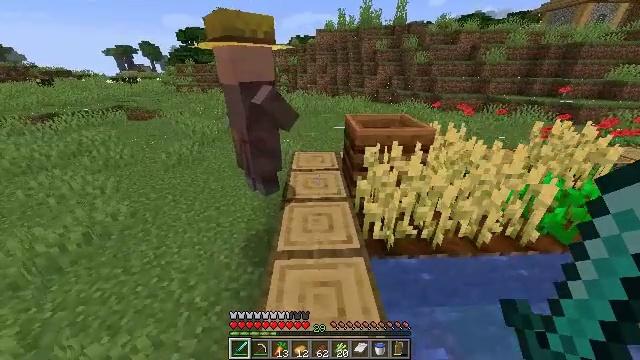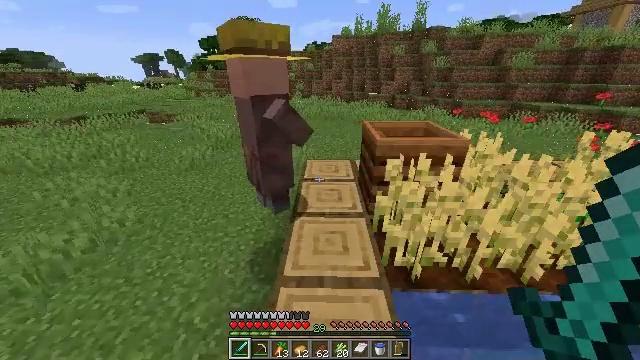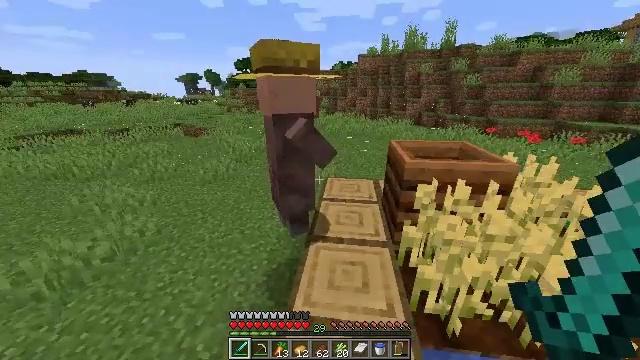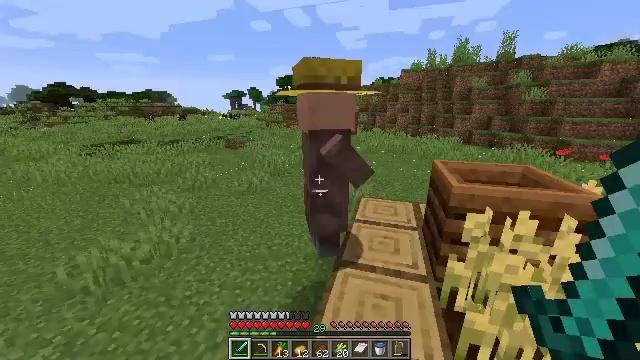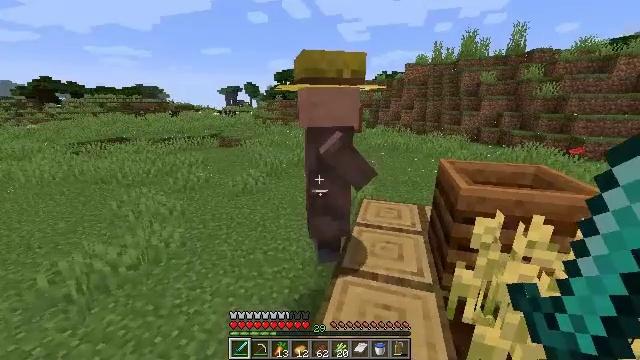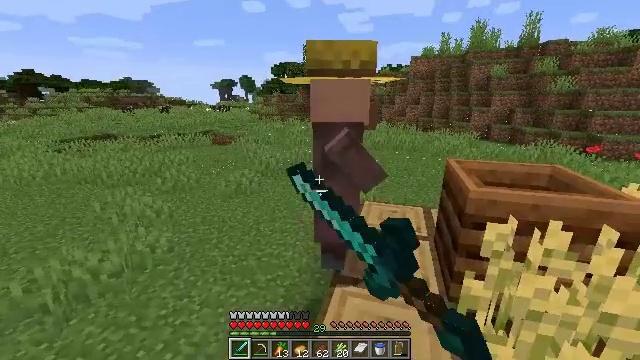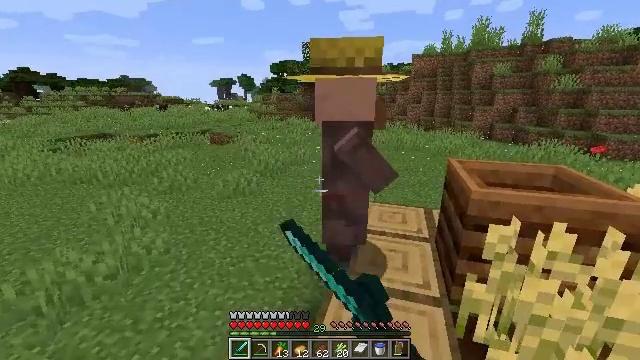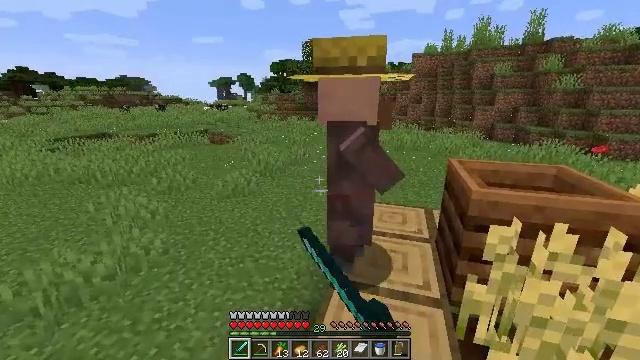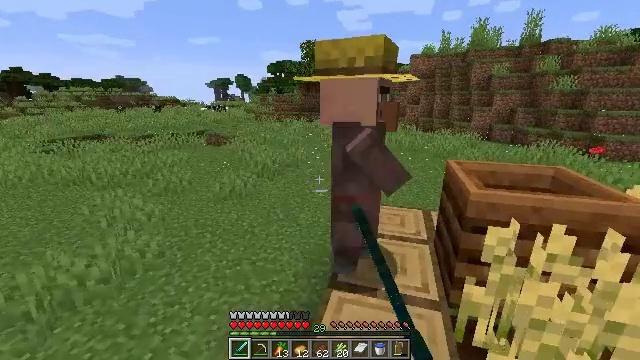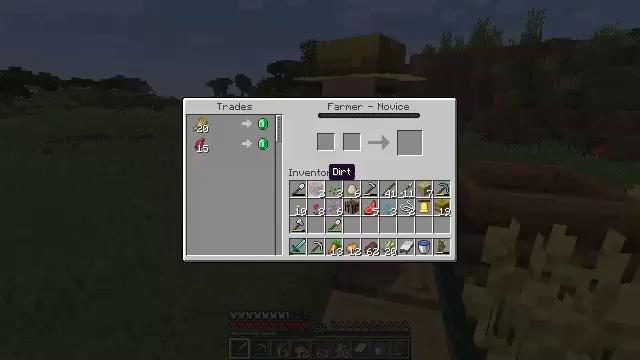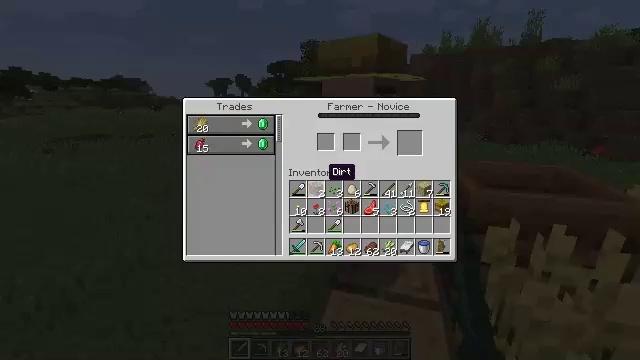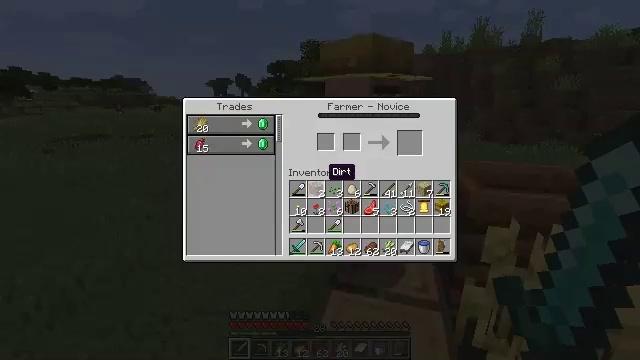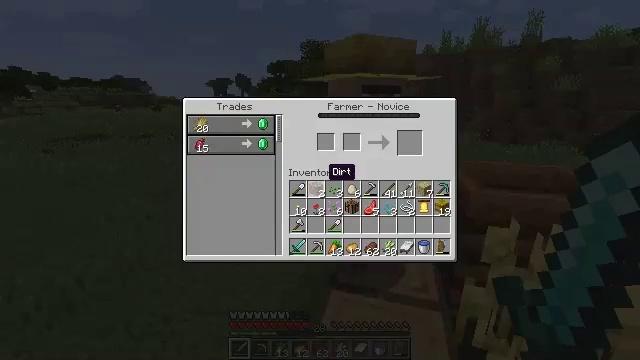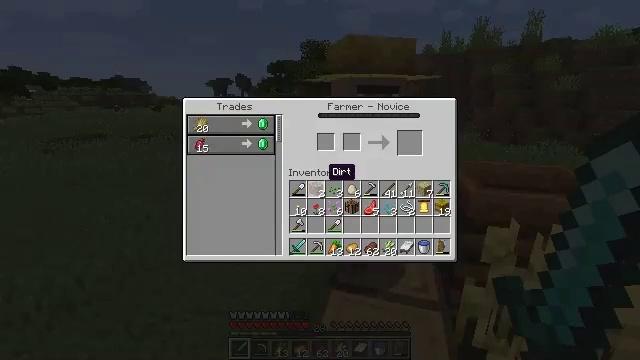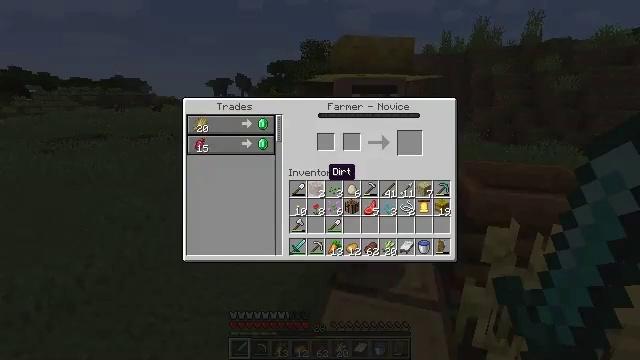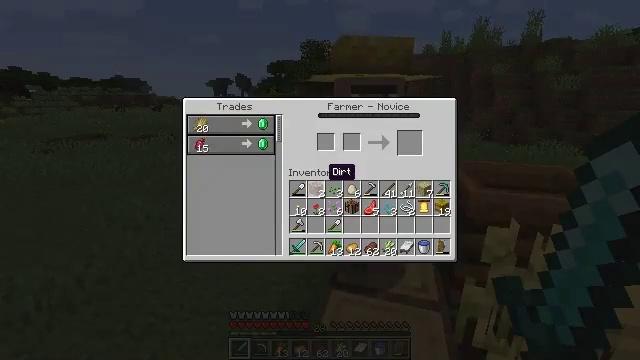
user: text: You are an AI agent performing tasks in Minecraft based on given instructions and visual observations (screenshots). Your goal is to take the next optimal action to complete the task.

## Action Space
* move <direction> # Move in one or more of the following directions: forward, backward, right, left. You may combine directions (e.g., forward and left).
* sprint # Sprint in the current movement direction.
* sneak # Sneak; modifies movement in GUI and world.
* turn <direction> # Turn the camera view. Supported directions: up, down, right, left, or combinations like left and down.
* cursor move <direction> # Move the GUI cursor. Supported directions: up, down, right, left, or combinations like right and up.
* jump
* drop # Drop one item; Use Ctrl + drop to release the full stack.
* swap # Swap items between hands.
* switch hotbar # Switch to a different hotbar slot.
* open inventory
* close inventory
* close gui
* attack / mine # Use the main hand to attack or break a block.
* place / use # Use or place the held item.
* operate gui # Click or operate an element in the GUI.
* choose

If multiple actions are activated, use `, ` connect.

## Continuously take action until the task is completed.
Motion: motion action
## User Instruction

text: Gather poppy from the ground.
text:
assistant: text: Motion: move forward, sprint, turn left and up
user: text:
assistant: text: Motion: sprint, turn left and up
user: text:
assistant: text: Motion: turn left and up
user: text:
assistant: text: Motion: use / place
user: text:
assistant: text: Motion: use / place
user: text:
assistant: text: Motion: use / place
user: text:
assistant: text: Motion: use / place
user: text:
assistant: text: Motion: no_op
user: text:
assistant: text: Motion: no_op
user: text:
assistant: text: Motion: no_op
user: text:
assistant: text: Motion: no_op
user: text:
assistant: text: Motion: no_op
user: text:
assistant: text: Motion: no_op
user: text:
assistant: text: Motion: no_op
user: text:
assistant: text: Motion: no_op
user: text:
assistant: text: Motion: turn left
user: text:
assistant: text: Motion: no_op
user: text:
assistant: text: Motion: turn left
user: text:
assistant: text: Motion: turn left and up
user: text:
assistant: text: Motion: no_op
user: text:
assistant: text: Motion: no_op
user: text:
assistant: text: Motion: no_op
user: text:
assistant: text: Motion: no_op
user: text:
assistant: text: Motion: no_op
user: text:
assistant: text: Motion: no_op
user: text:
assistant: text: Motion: no_op
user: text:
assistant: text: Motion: no_op
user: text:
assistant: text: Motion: turn left and up
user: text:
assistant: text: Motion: turn left and up
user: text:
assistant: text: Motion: turn left